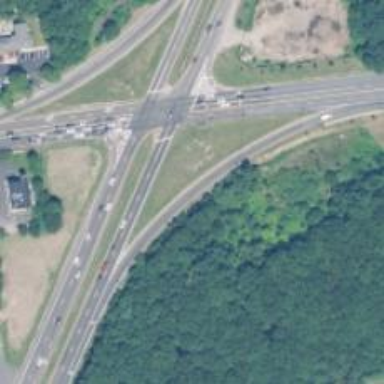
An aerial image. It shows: Trunk link highway.